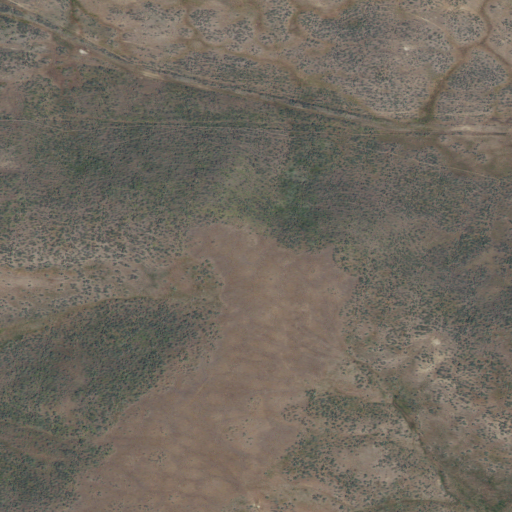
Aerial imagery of mountain in Idaho named Hog Creek Butte containing shrub and grassland